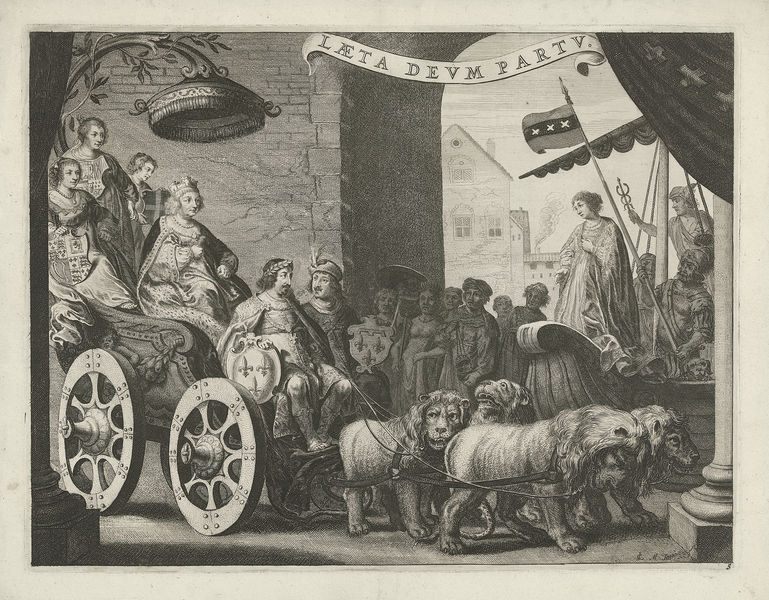
Titel: Maria de' Medici als Berecynthia
Künstler: Pieter Nolpe
Standort: Amsterdam
Institution: Rijksmuseum
Schlagwörter: gruppe, frauen, stadt, frau, männer, tier, häuser, krone, räder, schiff, segel, zuschauer, fahne, leine, mast, grafik, graphik, kutsche, ziehen, wagen, könig, exotisch, schild, draußen, druck, druckgraphik, druckgrafik, radierung, stich, portal, wappen, löwen, baldachin, löwe, parade, kupferstich, gespann, latein, schriftband, unterdrückung, gezogen, wappe, männer in langen kleidern, laeta devm partv